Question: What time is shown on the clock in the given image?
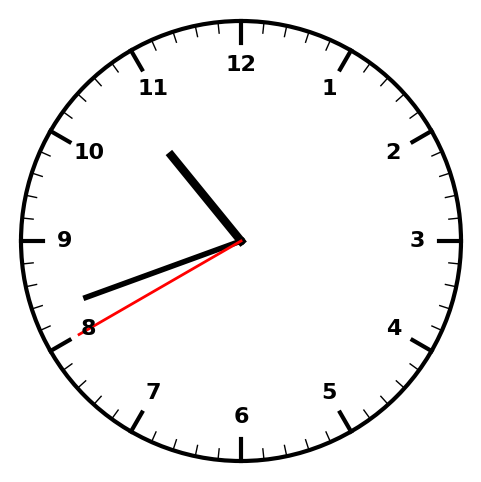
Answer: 10:41:40